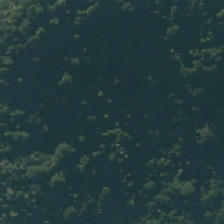
Land cover: indigenous_forest